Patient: sex M, age 58
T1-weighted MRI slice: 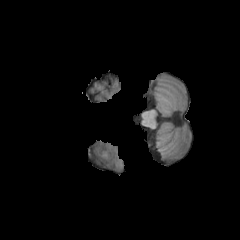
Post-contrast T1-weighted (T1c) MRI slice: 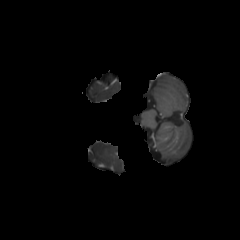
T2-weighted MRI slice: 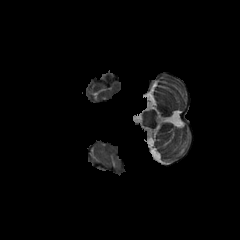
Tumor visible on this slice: no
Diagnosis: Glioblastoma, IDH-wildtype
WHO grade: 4